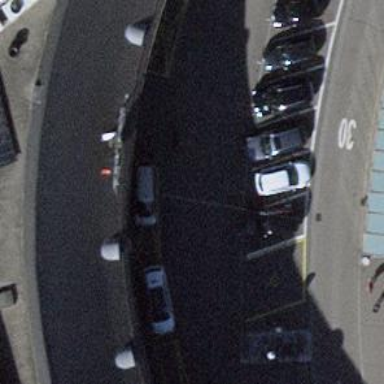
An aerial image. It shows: Taxi stand.